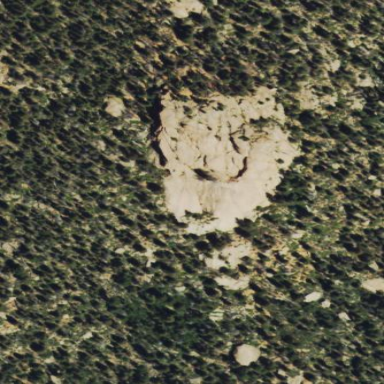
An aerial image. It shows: View of natural rock.